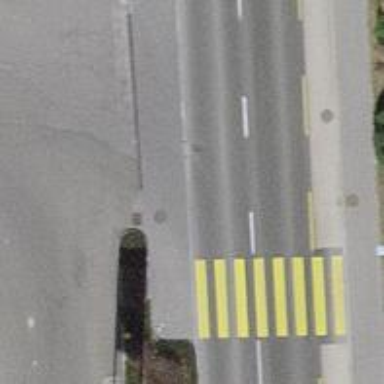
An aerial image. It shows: Zebra crossing on the road.